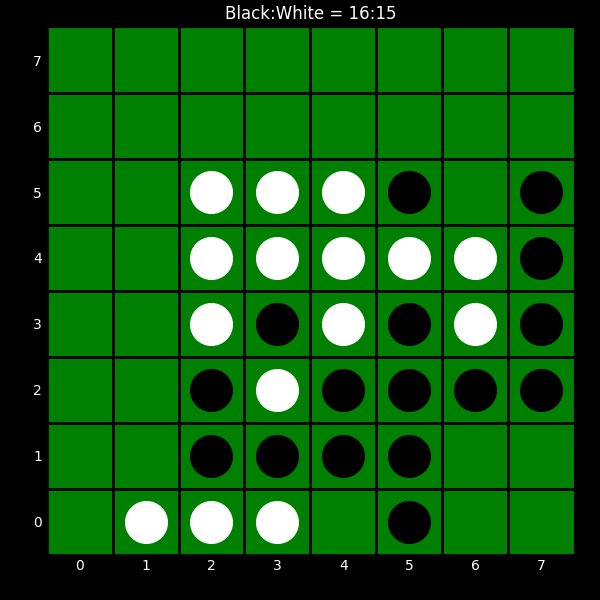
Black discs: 16
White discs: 15